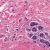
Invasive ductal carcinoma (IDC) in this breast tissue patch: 0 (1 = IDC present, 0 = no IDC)